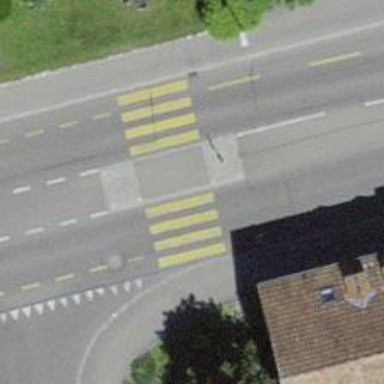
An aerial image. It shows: Zebra crossing on the road.